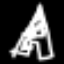
Label: The Eiffel Tower